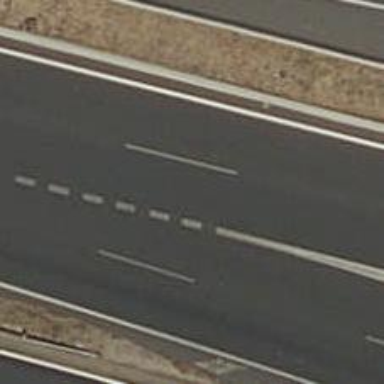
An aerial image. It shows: Motorway junction.